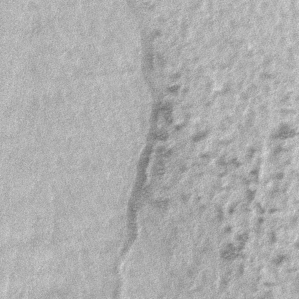
Label: frost